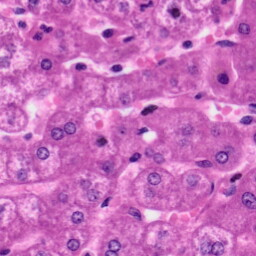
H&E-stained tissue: Liver